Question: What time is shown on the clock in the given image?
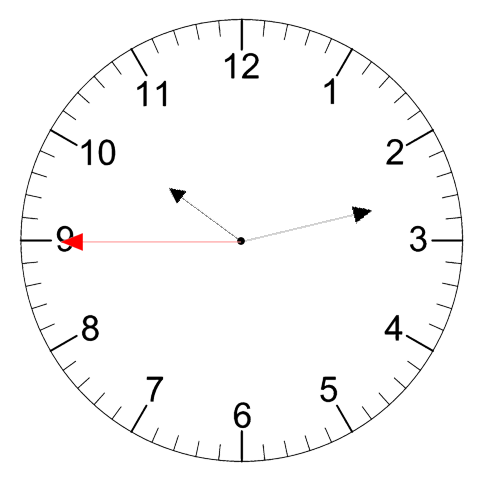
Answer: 10:12:45